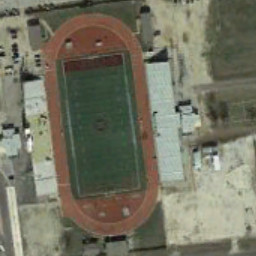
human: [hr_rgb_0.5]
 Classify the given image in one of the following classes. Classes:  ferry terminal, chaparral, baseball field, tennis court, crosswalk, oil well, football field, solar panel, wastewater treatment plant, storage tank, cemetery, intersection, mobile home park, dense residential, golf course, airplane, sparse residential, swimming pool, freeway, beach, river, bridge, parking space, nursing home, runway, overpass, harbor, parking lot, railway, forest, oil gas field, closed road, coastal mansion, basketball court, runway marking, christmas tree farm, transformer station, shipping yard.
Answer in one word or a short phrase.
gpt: football field